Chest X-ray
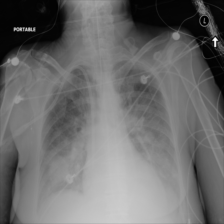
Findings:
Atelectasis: negative
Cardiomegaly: negative
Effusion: negative
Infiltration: negative
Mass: positive
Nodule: negative
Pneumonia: negative
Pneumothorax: negative
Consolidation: negative
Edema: negative
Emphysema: negative
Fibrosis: negative
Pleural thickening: negative
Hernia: negative